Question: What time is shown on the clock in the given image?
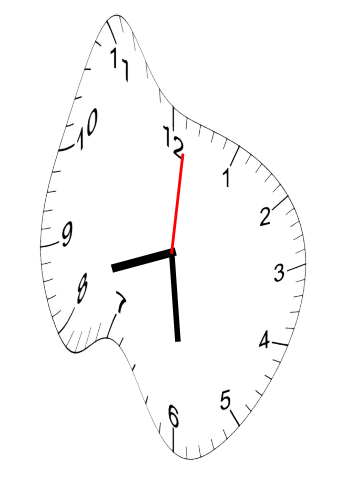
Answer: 08:29:01